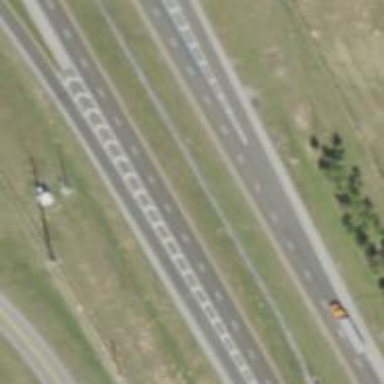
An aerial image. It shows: Half diamond junction on the motorway link.